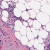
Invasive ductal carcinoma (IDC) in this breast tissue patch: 0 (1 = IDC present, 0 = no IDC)